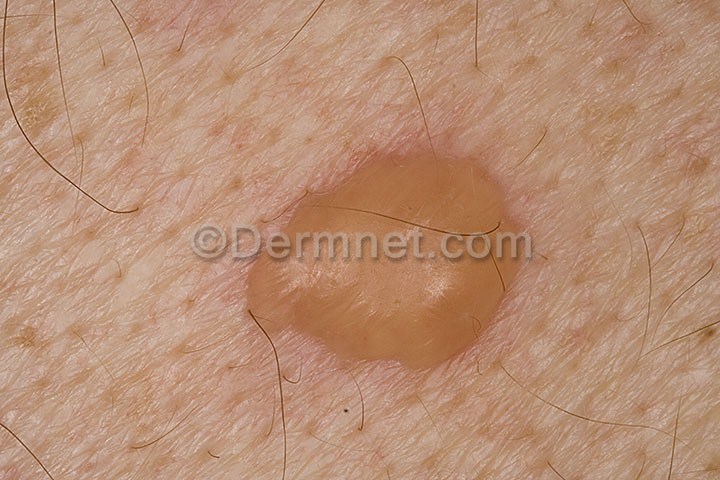
Disease: Bullous Disease Photos